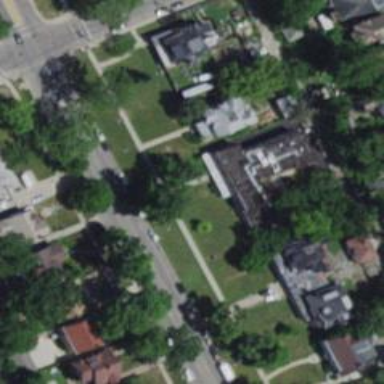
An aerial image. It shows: Nursing home.